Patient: sex M, age 79
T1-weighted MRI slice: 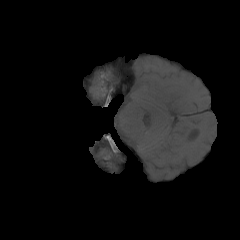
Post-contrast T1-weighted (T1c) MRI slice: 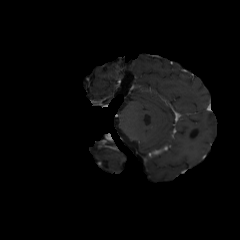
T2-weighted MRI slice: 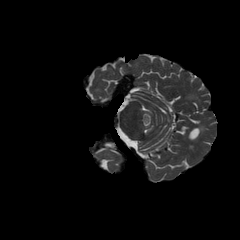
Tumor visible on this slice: no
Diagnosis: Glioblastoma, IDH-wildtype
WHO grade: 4